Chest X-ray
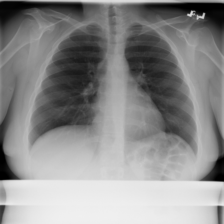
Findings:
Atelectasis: negative
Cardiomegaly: negative
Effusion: negative
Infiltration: negative
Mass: negative
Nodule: negative
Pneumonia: negative
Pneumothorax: negative
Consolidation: negative
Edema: negative
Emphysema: negative
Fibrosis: negative
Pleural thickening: negative
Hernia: negative